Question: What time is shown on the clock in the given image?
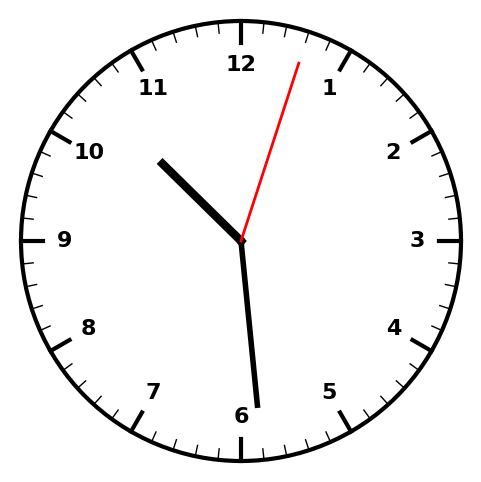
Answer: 10:29:03